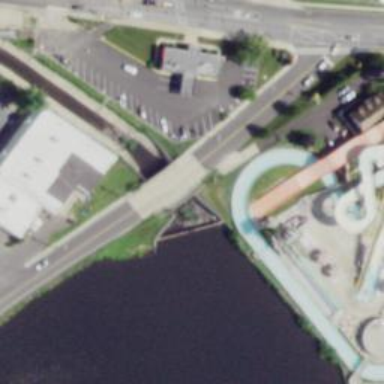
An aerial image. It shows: Water slide attraction.